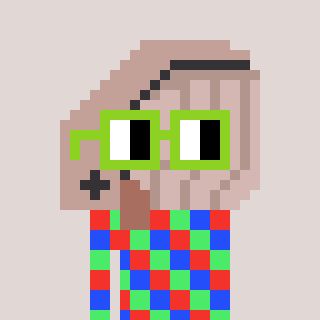
a pixel art character with square light green glasses, a whale-shaped head and a darkbrown-colored body on a warm background